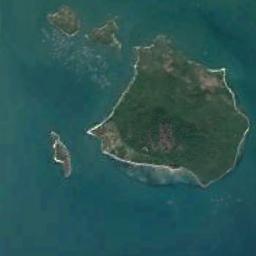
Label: island